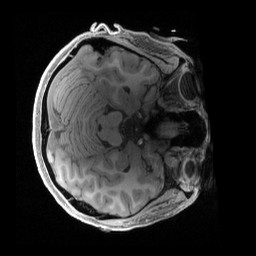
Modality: T1w
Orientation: axial
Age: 22
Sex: female
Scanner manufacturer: siemens
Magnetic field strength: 3 T
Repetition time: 2.4 s
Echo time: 0.00241 s